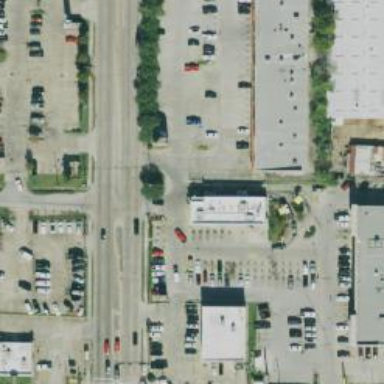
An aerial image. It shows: Parking space is available.